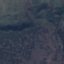
Label: HerbaceousVegetation